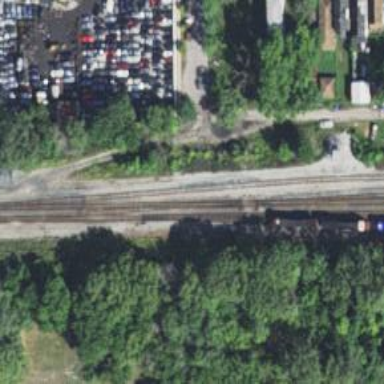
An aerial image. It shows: Railway track.